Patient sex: F
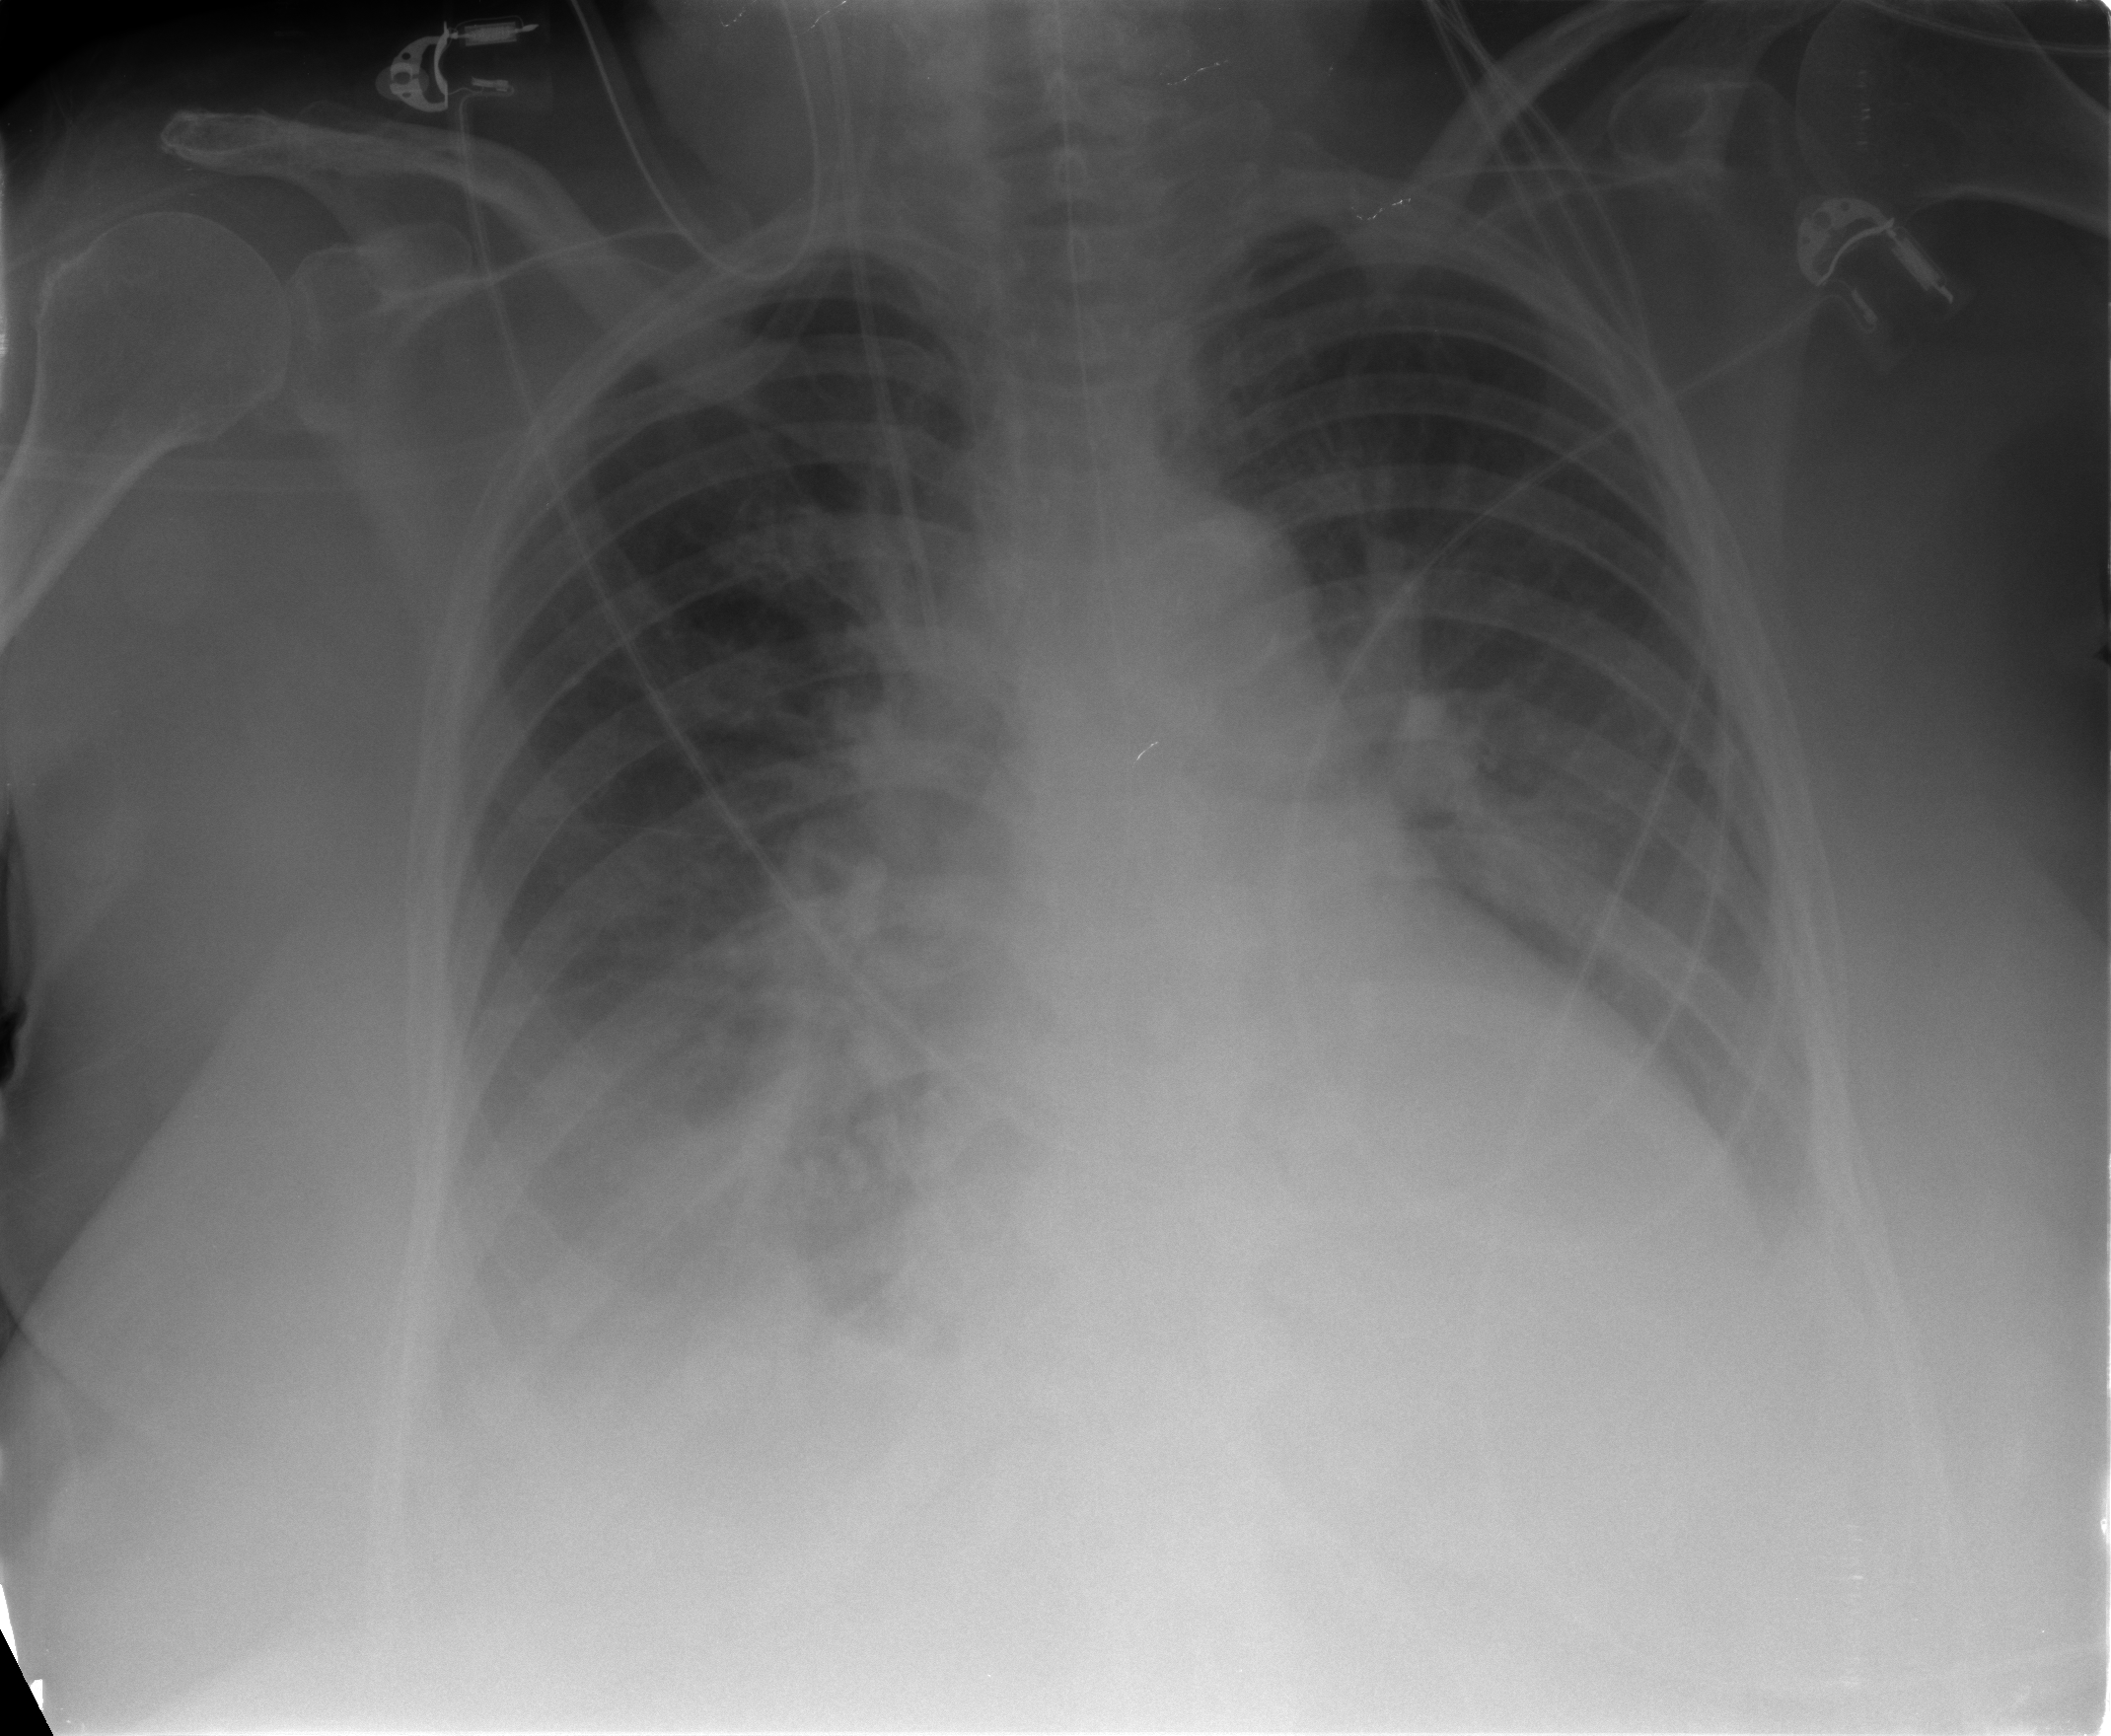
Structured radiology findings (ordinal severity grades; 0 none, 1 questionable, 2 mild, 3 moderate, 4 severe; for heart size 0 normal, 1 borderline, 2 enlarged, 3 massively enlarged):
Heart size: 0
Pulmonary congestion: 0
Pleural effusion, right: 2
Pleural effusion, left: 1
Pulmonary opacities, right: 3
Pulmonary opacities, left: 0
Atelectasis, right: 2
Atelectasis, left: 2